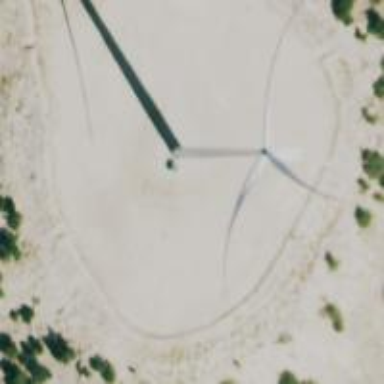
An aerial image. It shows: Wind generator using horizontal axis wind turbines.